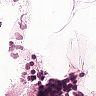
Metastatic tissue present: no